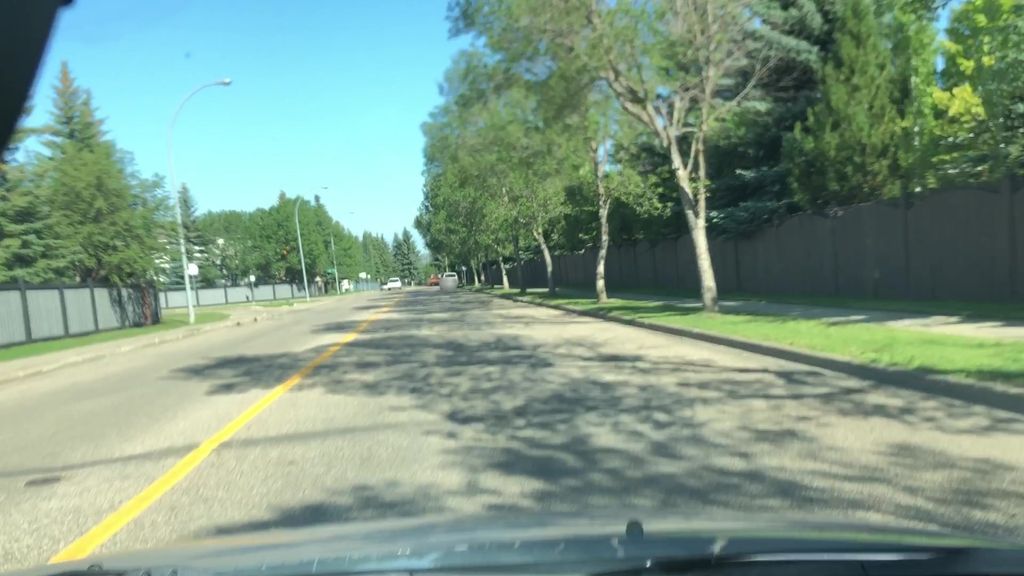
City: edmonton